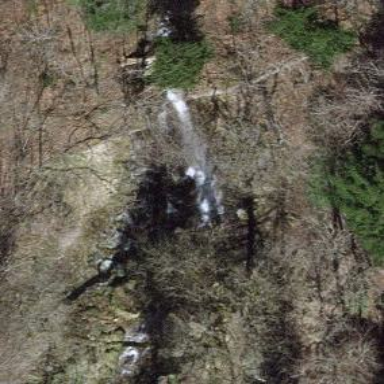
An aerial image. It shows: Breathtaking waterfall.